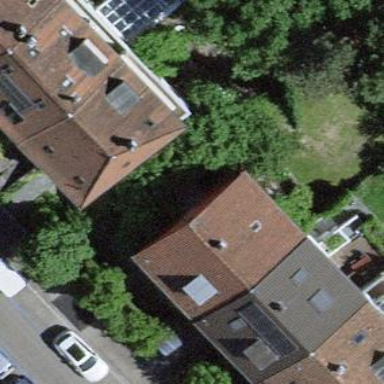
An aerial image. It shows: Terrace building.